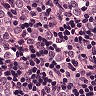
Metastatic tissue present: yes